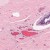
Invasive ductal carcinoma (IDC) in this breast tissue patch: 0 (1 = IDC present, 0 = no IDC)